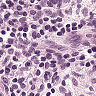
Metastatic tissue present: no